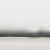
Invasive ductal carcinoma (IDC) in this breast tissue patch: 0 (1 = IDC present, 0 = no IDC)